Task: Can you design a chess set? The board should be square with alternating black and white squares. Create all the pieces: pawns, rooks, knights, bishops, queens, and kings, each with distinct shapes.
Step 5032:
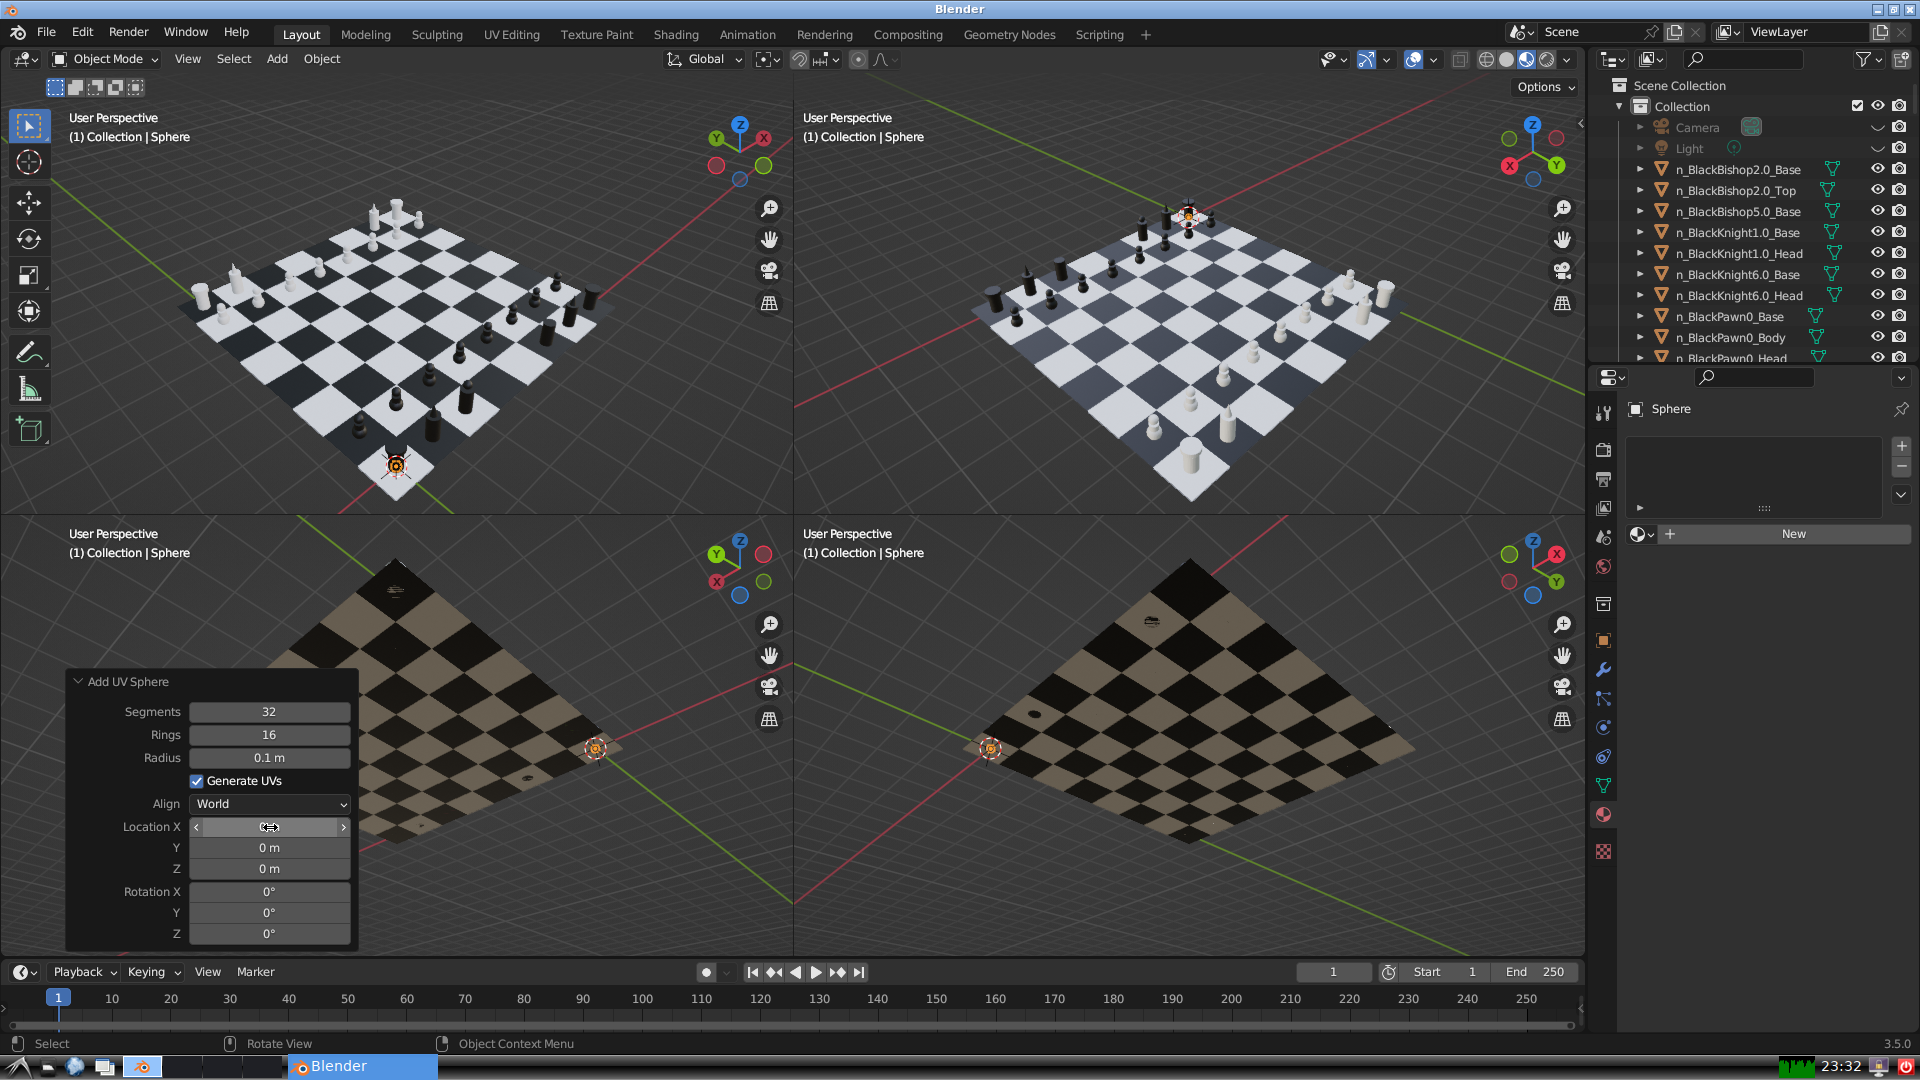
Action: click: no